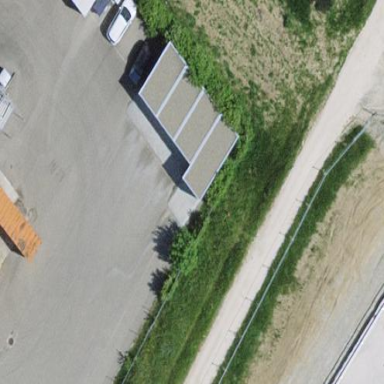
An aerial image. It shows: Group of garages.